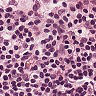
Metastatic tissue present: no